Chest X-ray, PA view. Patient: 50 years old, sex F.
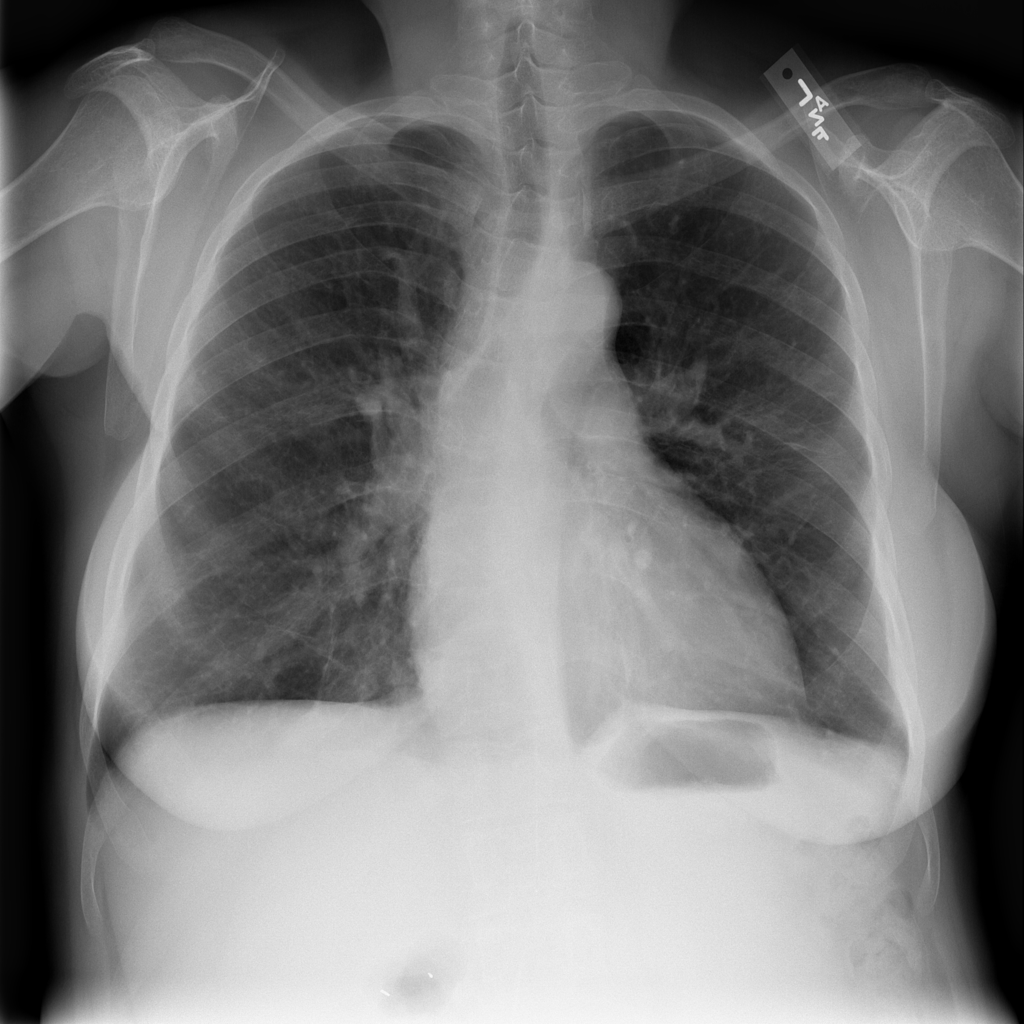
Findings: Effusion, Pneumothorax